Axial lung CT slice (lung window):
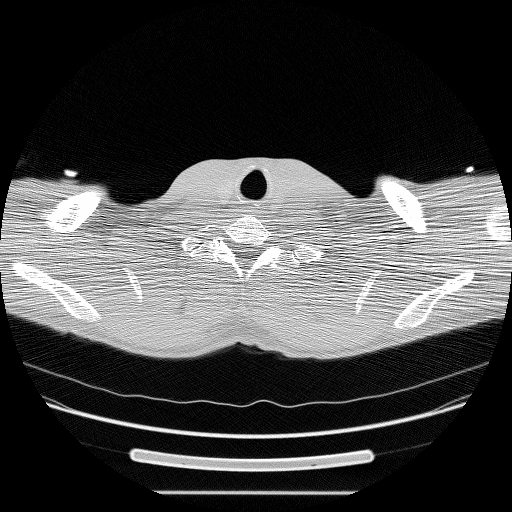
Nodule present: no